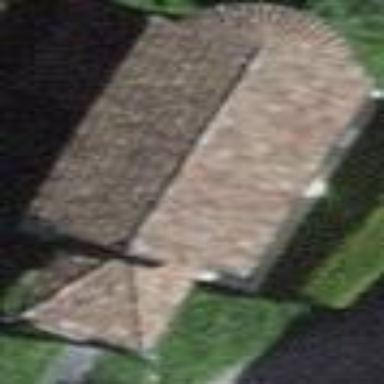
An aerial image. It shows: Chapel building.